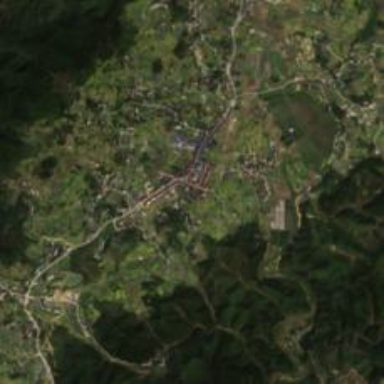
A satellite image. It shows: Township classified as town.